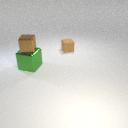
large green metal cube below small brown metal cube